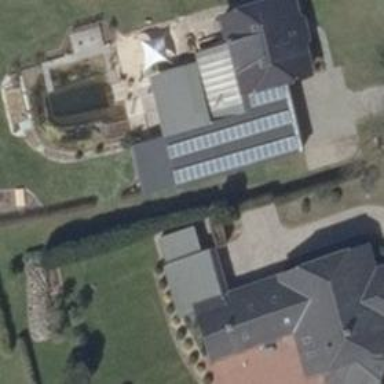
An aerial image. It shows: Small solar photovoltaic panel generator is producing electricity.